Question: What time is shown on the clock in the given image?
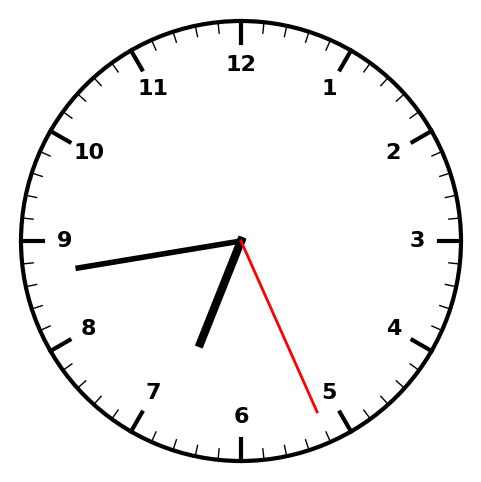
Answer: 06:43:26